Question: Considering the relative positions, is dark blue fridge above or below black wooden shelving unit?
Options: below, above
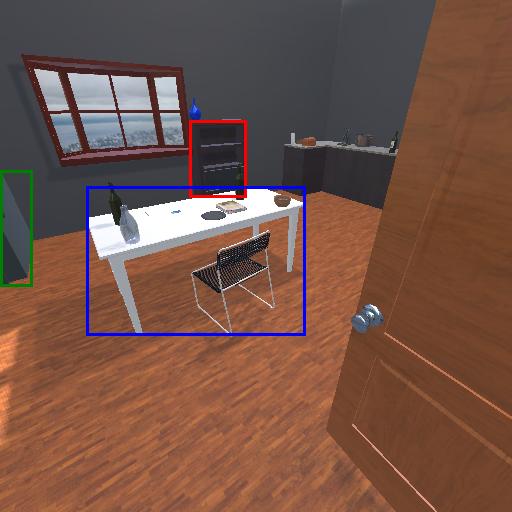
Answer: below